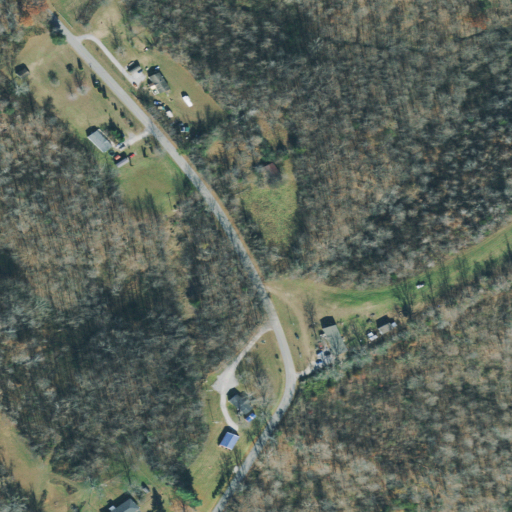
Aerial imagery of ridge(s) in Tennessee named Roberts Ridge containing deciduous forest, open development, pasture, mixed forest, and grassland